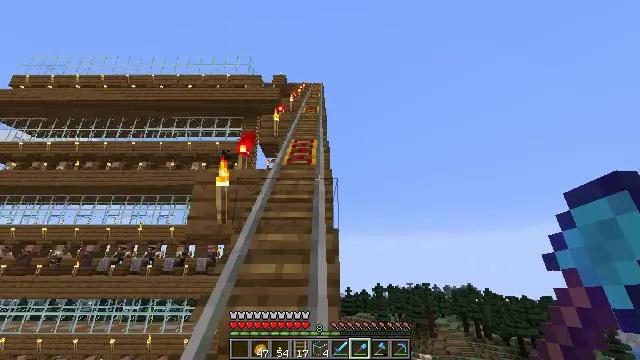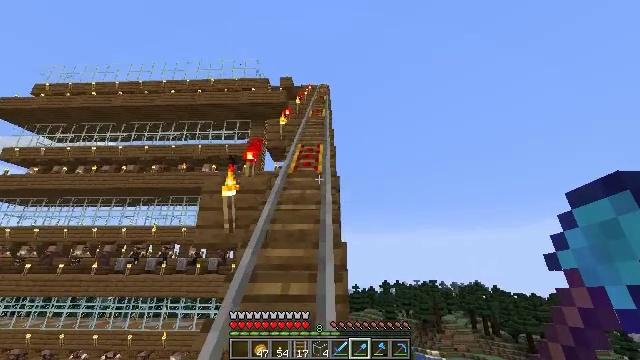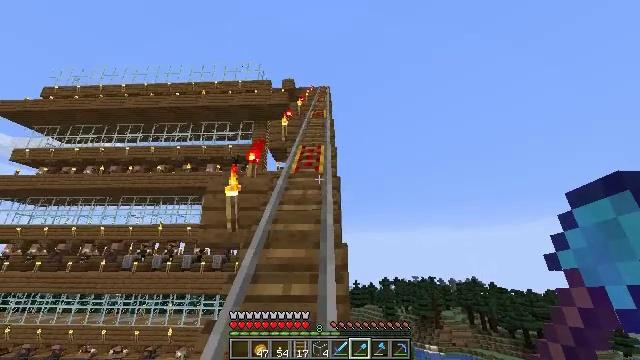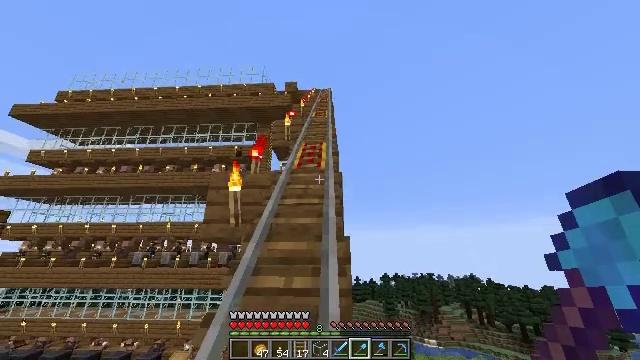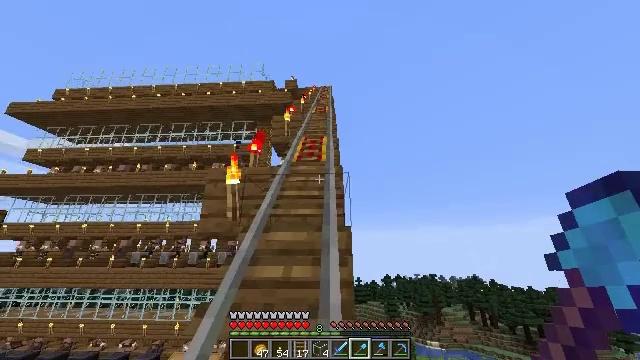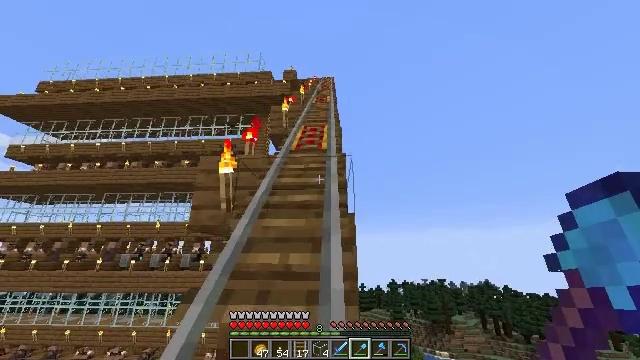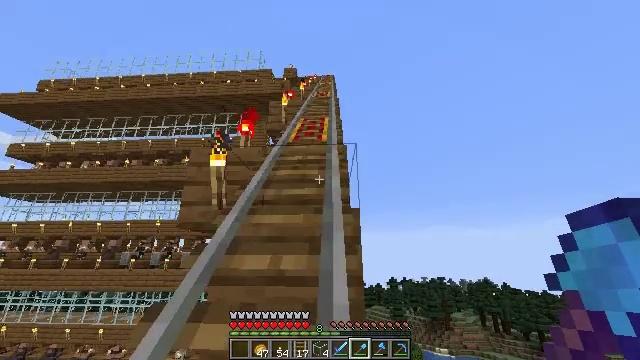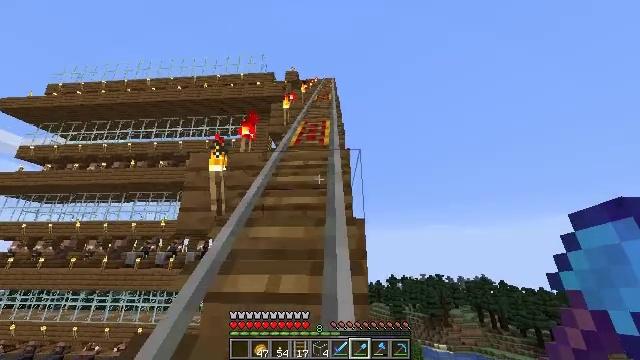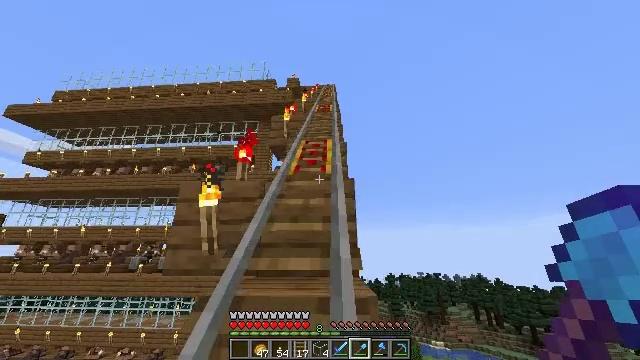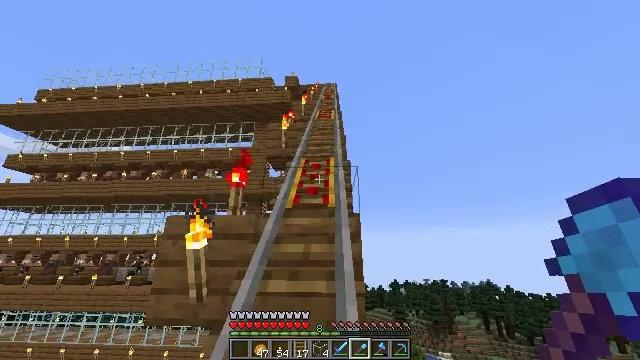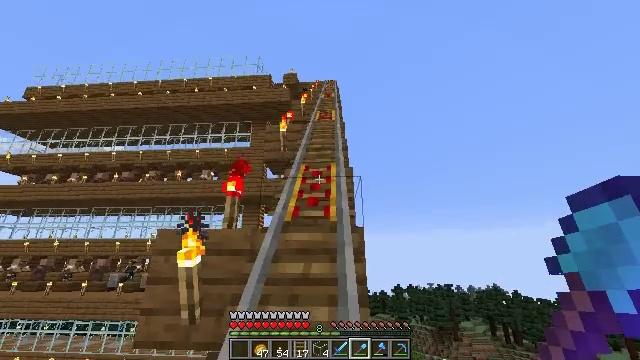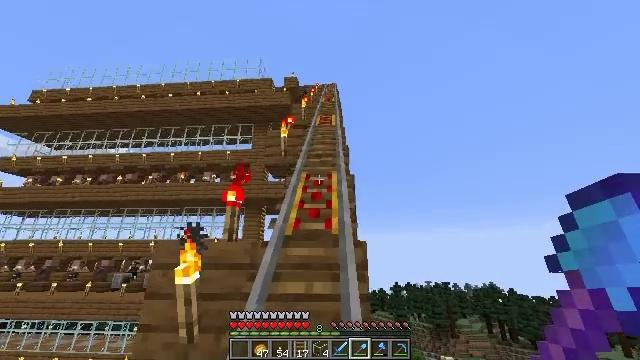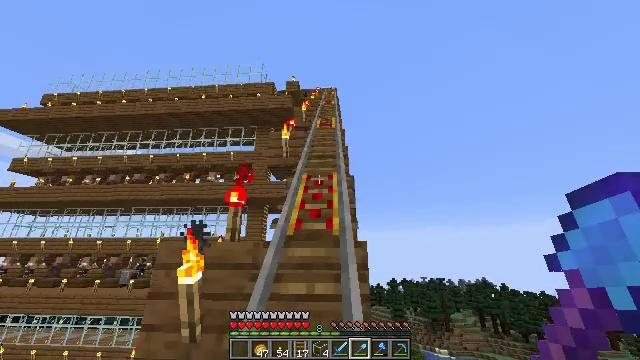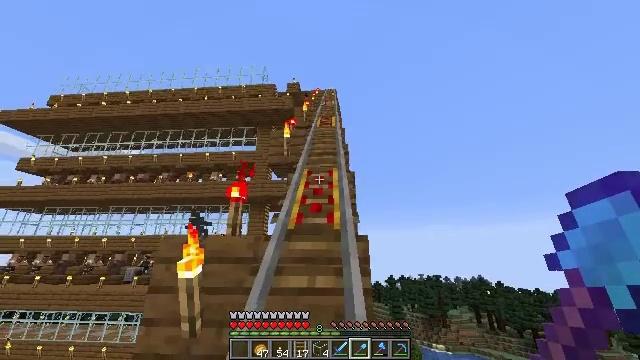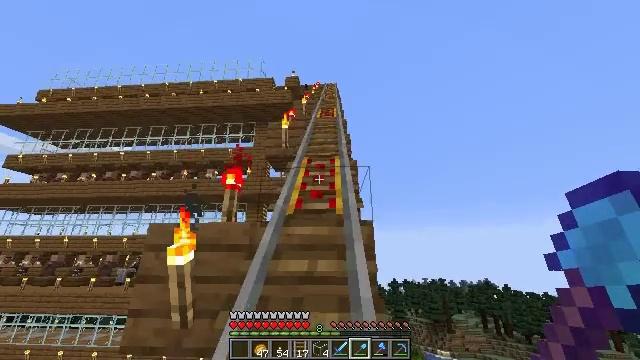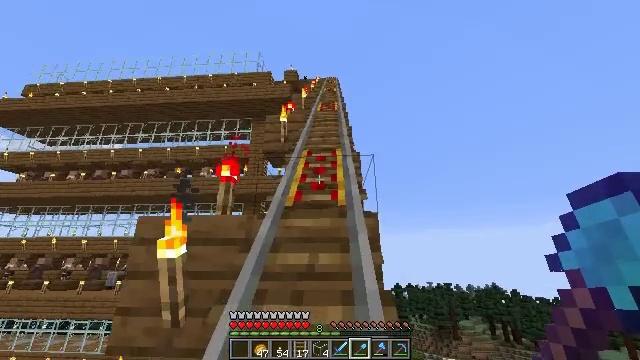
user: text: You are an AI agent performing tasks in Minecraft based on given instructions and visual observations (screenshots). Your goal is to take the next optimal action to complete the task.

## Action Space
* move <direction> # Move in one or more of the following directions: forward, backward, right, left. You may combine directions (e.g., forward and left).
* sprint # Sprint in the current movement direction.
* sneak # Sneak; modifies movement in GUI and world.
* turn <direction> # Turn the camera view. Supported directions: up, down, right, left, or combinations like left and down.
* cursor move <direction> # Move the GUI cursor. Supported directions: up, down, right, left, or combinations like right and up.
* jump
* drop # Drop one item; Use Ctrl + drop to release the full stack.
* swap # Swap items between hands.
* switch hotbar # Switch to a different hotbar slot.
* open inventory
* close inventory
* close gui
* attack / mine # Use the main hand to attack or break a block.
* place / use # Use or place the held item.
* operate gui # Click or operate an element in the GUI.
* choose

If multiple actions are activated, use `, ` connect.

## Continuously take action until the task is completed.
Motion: motion action
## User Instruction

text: Drop a spruce sign.
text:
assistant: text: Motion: move forward, sprint, turn left, jump
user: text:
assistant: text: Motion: move forward, jump
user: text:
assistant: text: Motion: move forward, jump
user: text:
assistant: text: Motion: move forward, jump
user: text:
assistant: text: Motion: move forward, sprint, jump
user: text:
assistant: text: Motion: move forward, sprint, jump
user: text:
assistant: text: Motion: move forward, sprint, jump
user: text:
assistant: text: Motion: move forward, sprint, jump
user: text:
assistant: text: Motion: move forward, sprint, jump
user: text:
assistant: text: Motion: move forward, jump
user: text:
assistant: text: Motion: move forward, jump
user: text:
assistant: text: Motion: move forward, jump
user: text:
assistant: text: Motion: move forward, jump
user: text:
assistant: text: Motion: move forward, jump
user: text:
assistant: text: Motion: move forward, jump
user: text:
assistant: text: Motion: move forward, jump
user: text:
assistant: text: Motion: move forward, sprint, jump
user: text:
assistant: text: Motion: move forward, sprint, jump
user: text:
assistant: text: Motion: move forward, sprint, turn right, jump
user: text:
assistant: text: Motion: move forward, sprint, turn right, jump
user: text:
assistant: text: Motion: move forward, turn right, jump
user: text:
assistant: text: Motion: move forward, jump
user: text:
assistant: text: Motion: move forward, jump
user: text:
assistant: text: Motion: move forward, jump
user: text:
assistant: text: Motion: move forward, jump
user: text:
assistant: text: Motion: move forward, jump
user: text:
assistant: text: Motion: move forward, sprint, jump
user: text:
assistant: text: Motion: move forward, sprint, jump
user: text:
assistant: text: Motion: move forward, sprint, jump
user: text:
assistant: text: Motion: move forward, jump